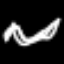
Label: squiggle